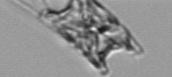
Label: Eucampia